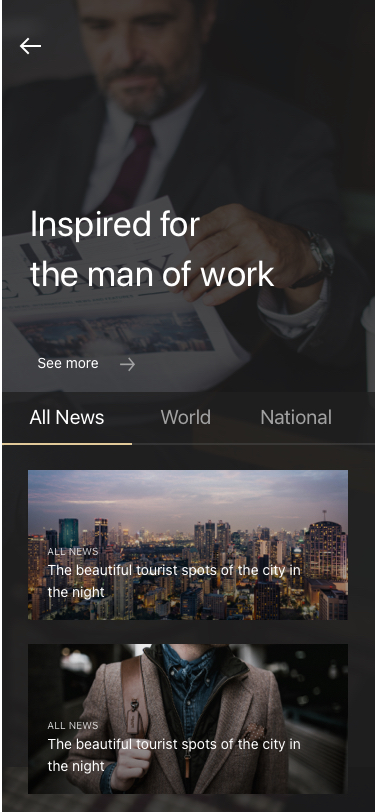
Text in this UI design:
Inspired for
the man of work
See more
The beautiful tourist spots of the city in
the night
ALL NEWS
The beautiful tourist spots of the city in
the night
ALL NEWS
All News
World
National